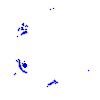
Particle: electron